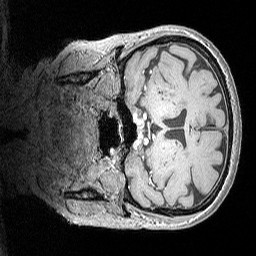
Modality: MP2RAGE
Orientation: coronal
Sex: female
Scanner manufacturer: siemens
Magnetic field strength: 3 T
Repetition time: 5 s
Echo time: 0.00292 s